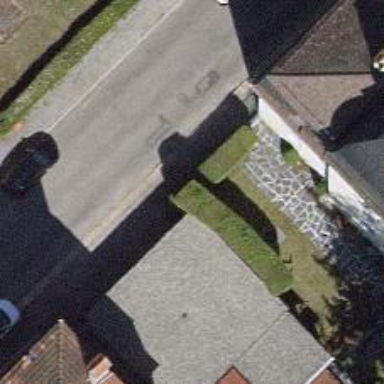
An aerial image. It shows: Hedge acting as barrier.